Question: I have this function of 2 variables:
'''
match = (2.*x-1).*y.^(.1) - 2.*x.*y;
'''
Plot using 'ezplot(match, [0 1], [0 1])' yields:

I would like to shade (fill) the area under this green curve all the way to the 2 axis. I have tried to get the x and y data via 'get(h,'XData')' and 'get(h,'YData')', and then use
'''
area(x,y)
'''
but the plot is not correct. Any suggestions?
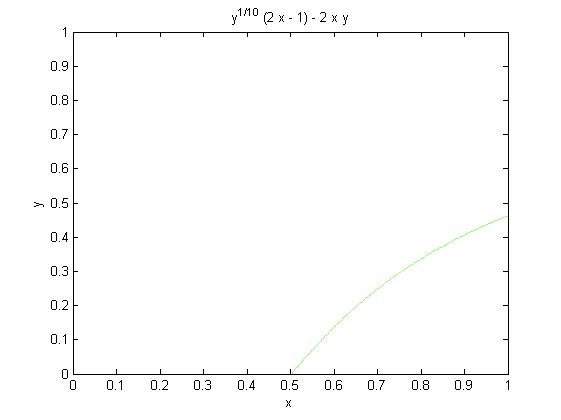
Answer: Another option:
Assuming that you have a function:
'''
function z = match(x,y)
z = (2.*x-1).*y.^(.1) - 2.*x.*y;
end
'''
And you use :
fig = ezplot('match', [0 1], [0 1]);

The following code extract the data from the figure and plot the area:
'''
h1 = findall(fig,'Type','hggroup');
matrix = get(h1,'ContourMatrix');
xData = matrix(1,3:end);
yData = matrix(2,3:end);
area(xData,yData)
xlim([0 1])
ylim([0 1])
'''

The key point is that uses a contour object, therefore it is a little more trickier to get the data.